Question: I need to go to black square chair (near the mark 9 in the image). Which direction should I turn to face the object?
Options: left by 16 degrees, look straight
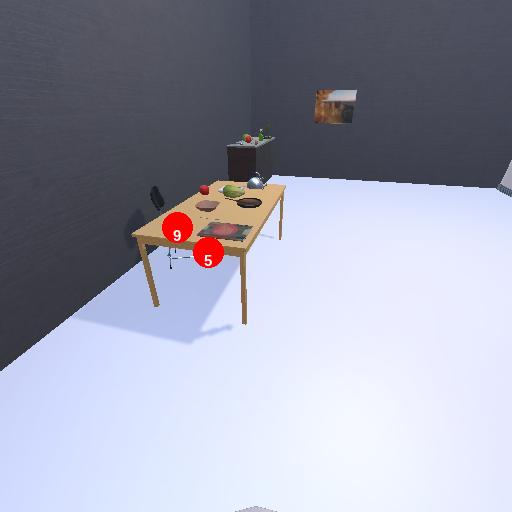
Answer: left by 16 degrees